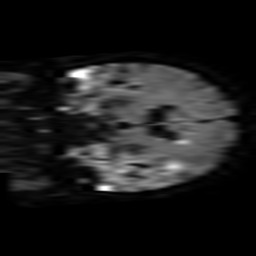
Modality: TRACE
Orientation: coronal
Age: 63
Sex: male
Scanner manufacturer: philips
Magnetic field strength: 3 T
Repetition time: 3.341 s
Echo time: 0.076 s